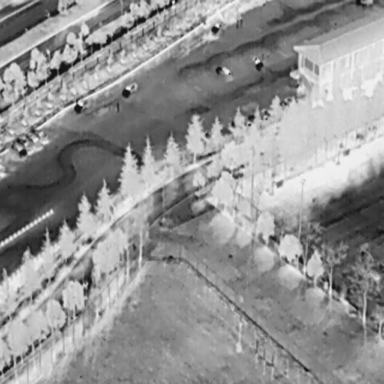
There are nine Cars in the infrared image.